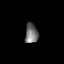
Tissue: prostate
Cell type: Fibroblasts
Senescence score: 0.735
Nuclear area (px): 255
Mean DAPI intensity: 112.318